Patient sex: M
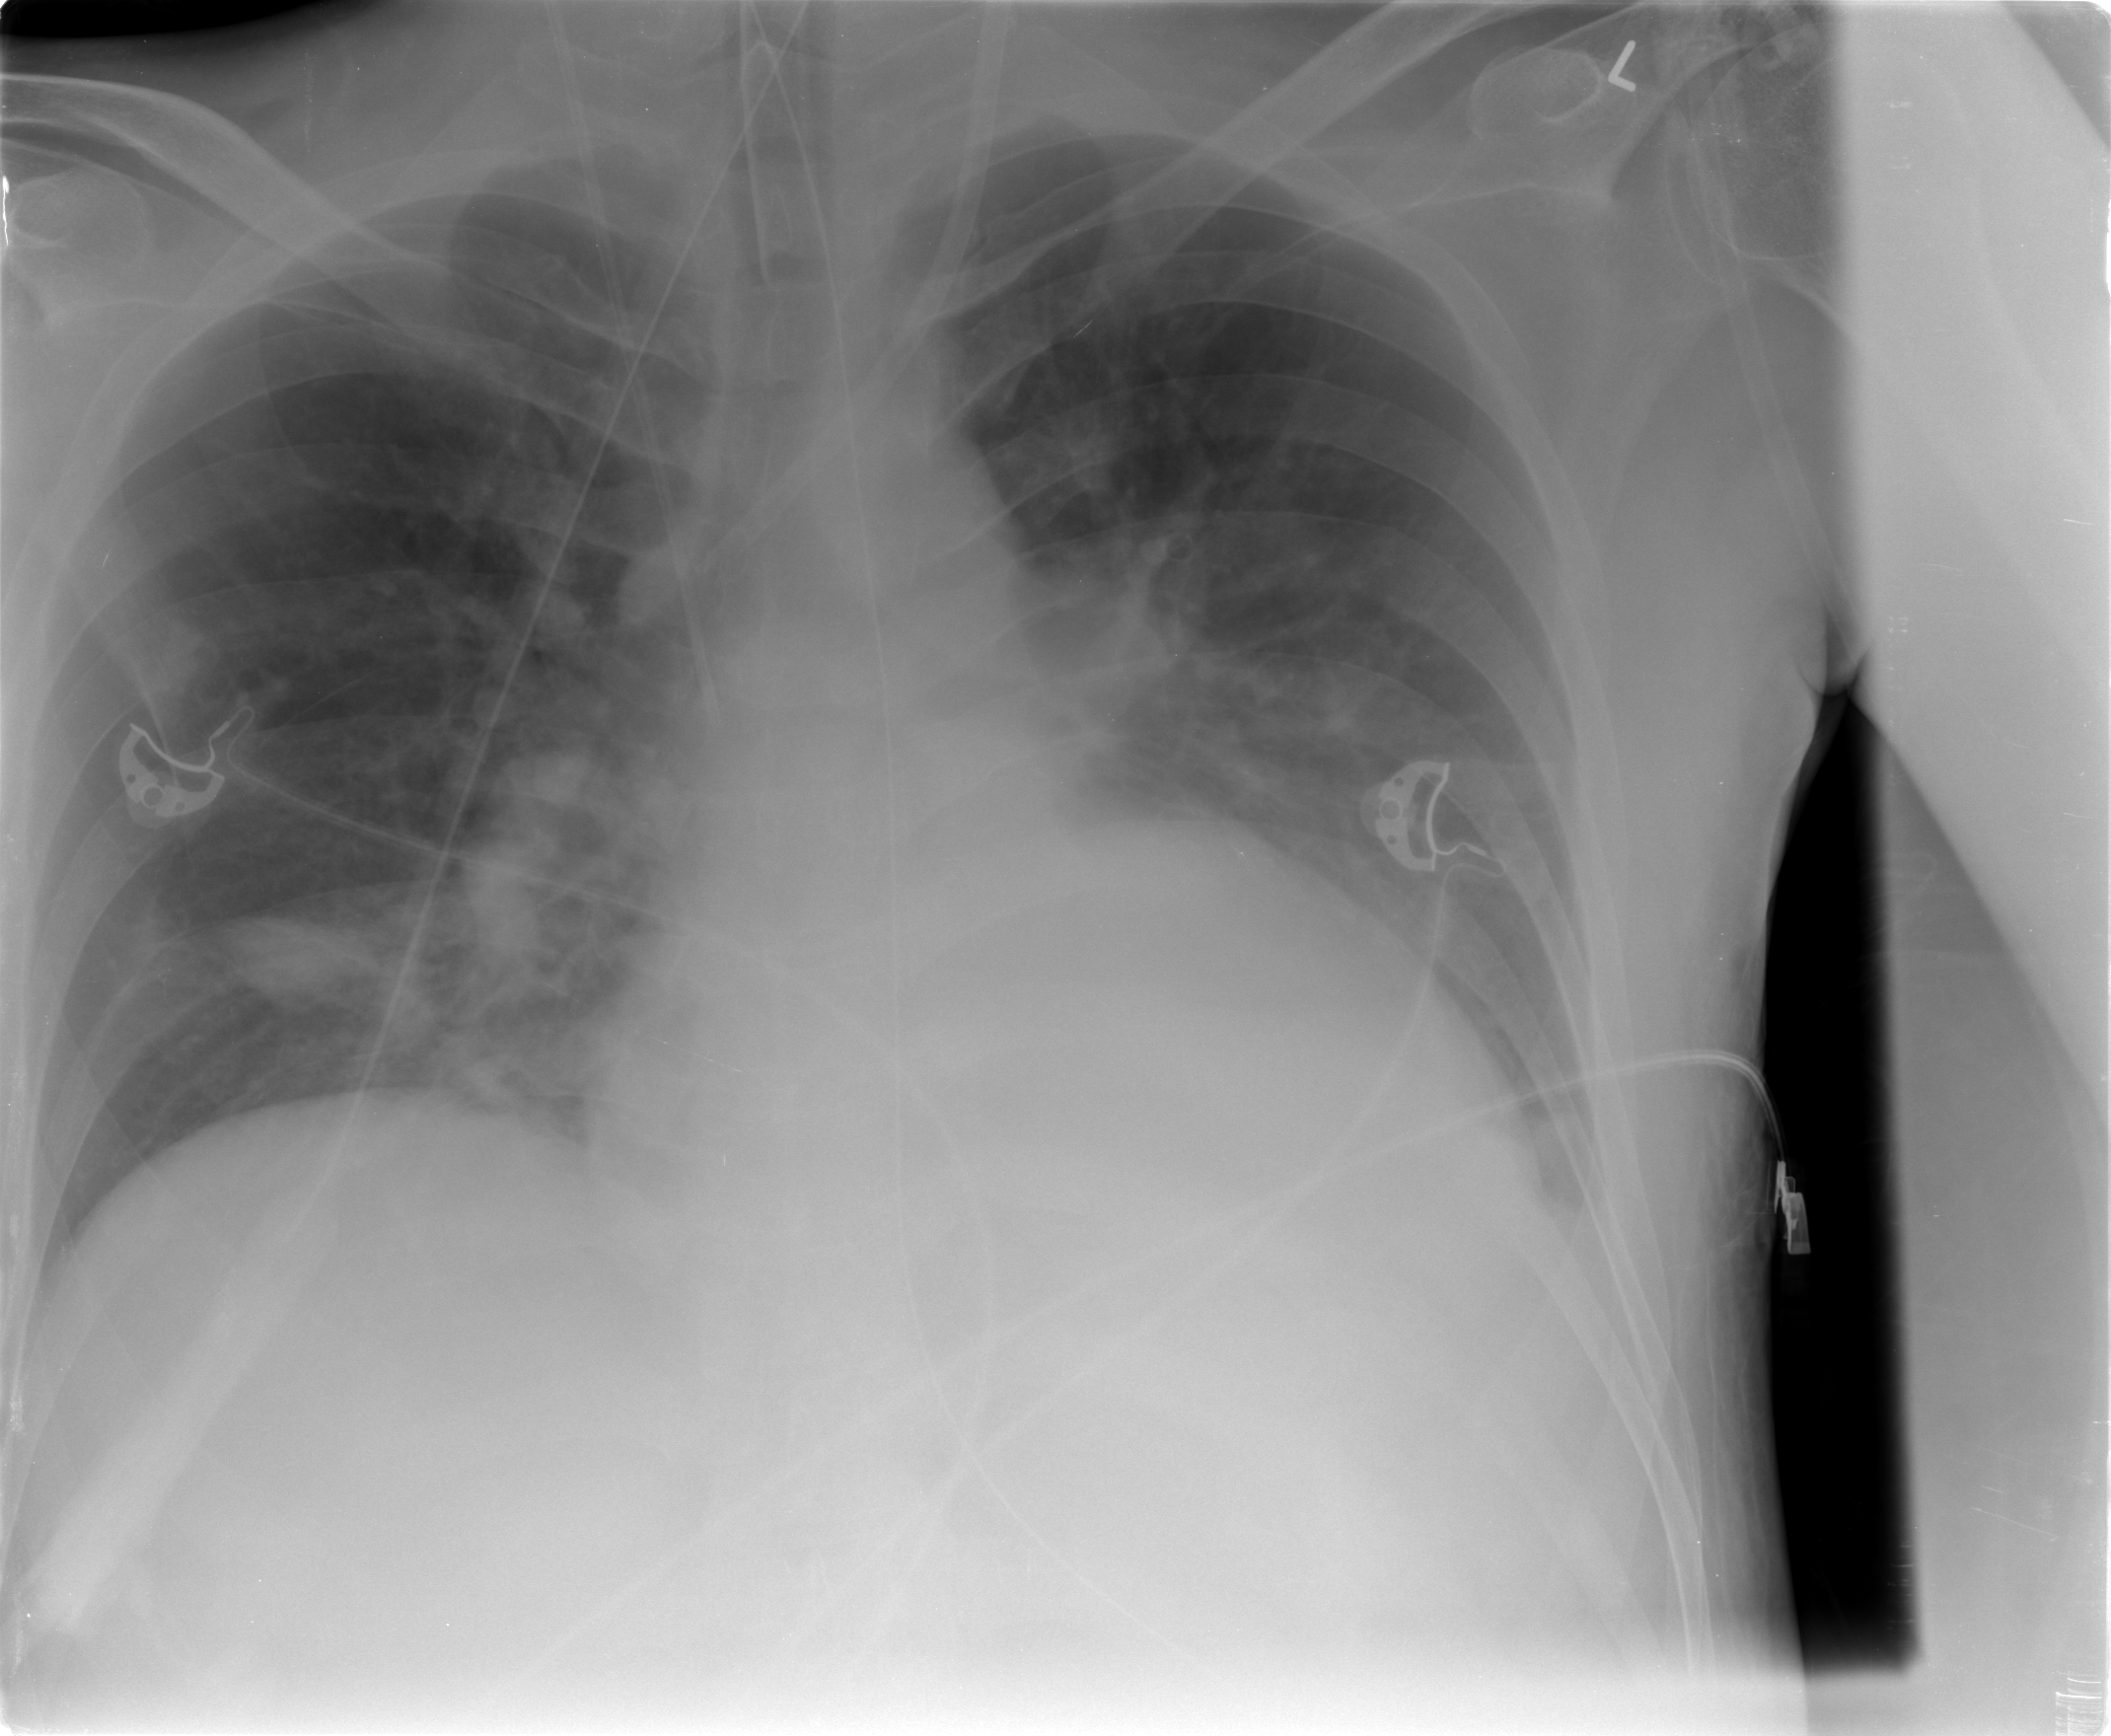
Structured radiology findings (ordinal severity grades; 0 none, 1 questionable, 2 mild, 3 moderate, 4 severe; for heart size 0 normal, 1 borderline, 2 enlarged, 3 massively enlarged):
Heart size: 1
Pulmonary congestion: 0
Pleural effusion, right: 2
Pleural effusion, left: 2
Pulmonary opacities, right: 2
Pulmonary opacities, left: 0
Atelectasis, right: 0
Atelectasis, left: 0